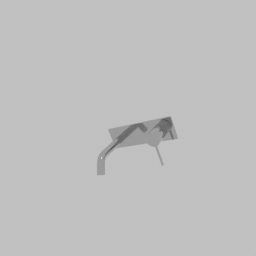
Label: appliances